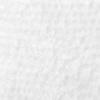
Label: no_change